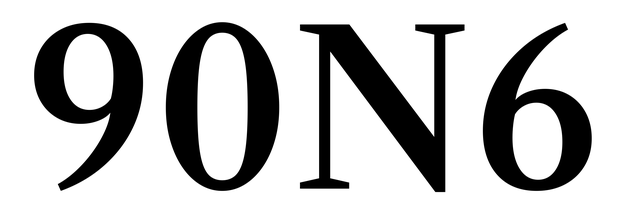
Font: LibreCaslonText_Medium